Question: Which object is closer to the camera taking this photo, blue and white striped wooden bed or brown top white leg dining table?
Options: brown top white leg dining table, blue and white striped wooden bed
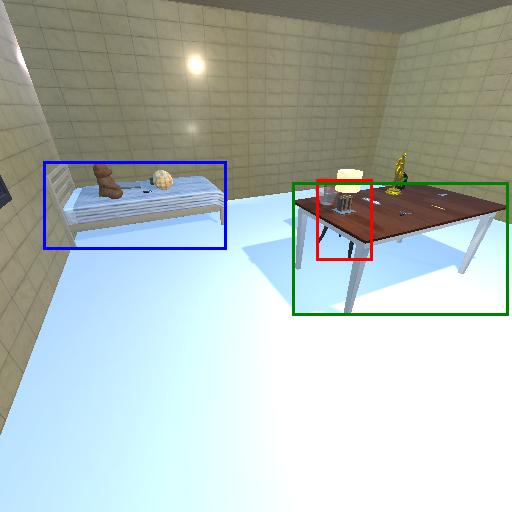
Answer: brown top white leg dining table